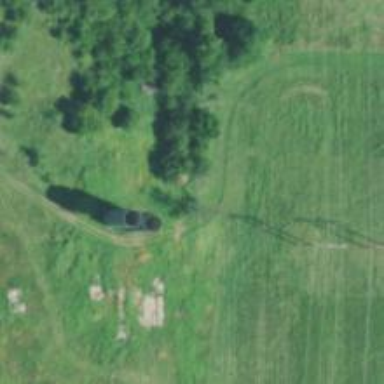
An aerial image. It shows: Silo.